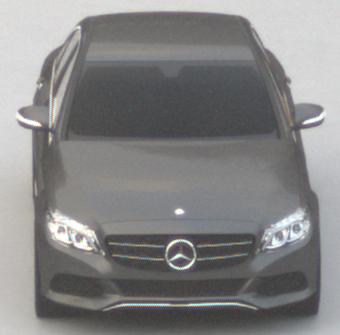
Make: Mercedes-Benz
Model: C 160
Detailed model: C-Class (205) Limousine
Model produced from: 2015/04
Model produced until: 2018/04
Doors: 4
Color: gray
Road condition: wet road
Daytime: sunrise or sunset
Contrast: low contrast